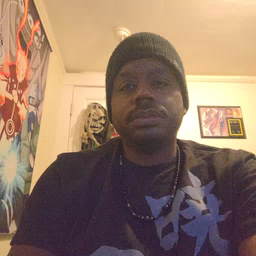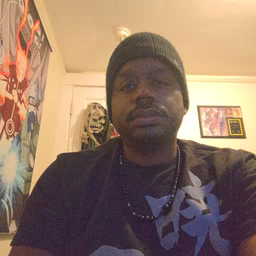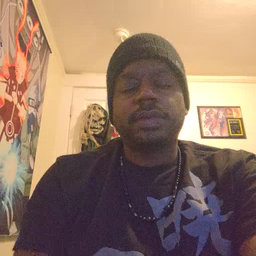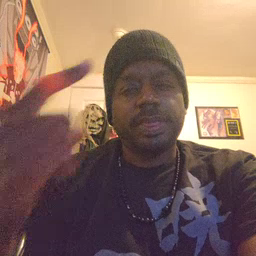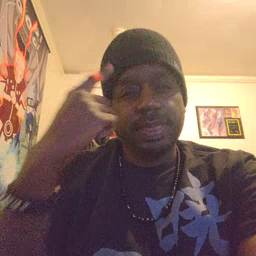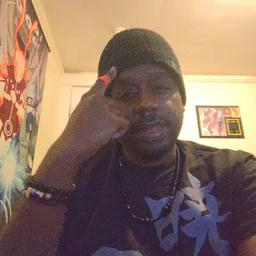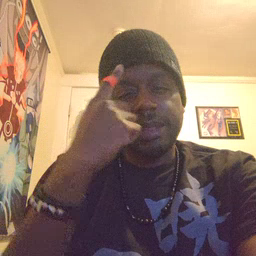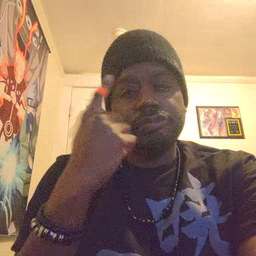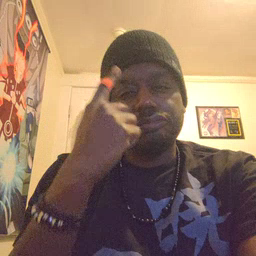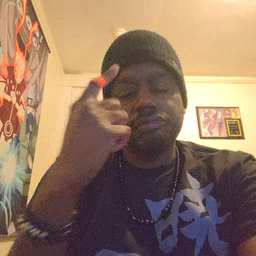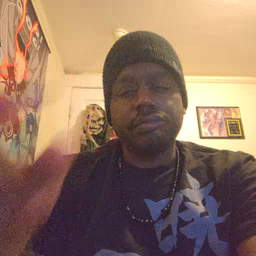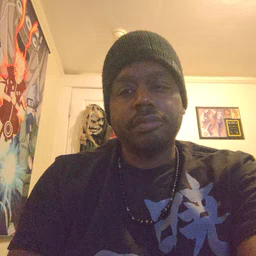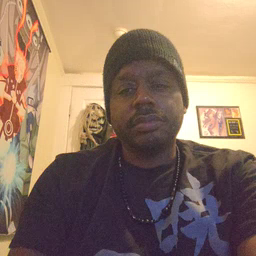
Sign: think